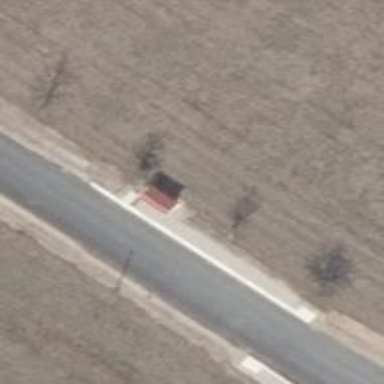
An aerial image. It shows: Public transport shelter.